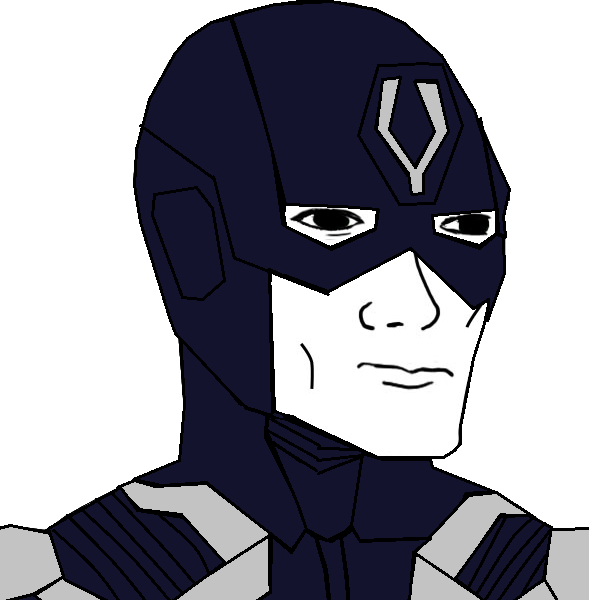
Label: 5_Handsome_Wojak